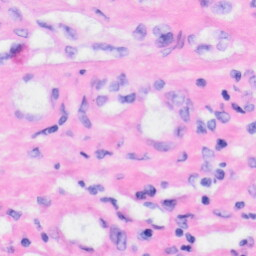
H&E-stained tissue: Liver